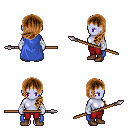
a pixel art fantasy rpg character, female body template, dark elf, purple skin, blue cape, red pants, brown left-swept hairstyle, white cloth bandages, brown shoes, spear, four views (front, back, left, right), 2x2 character sprite sheet, small pixel art, hard edges, no anti-aliasing